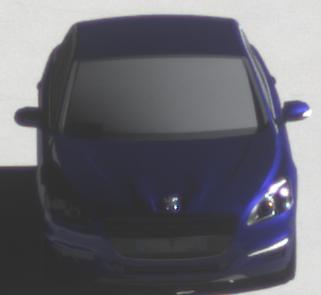
Make: Peugeot
Model: 508 120 VTi
Detailed model: 508 (I) Limousine
Model produced from: 2011/03
Model produced until: 2014/05
Doors: 4
Color: blue
Road condition: dry road
Daytime: morning or afternoon
Contrast: high contrast